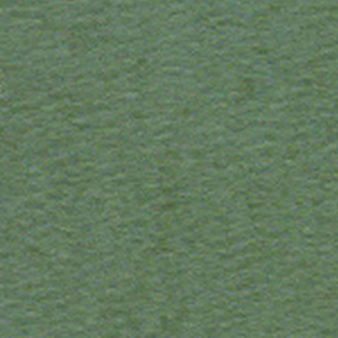
Label: other